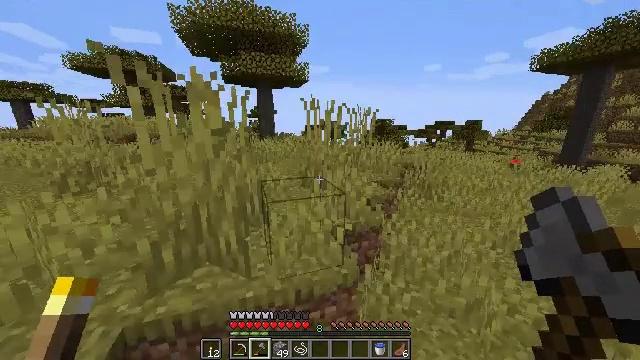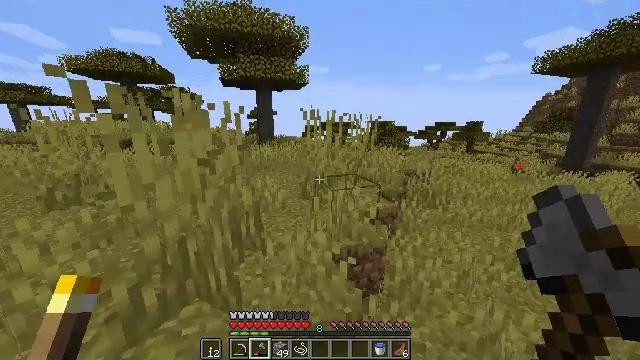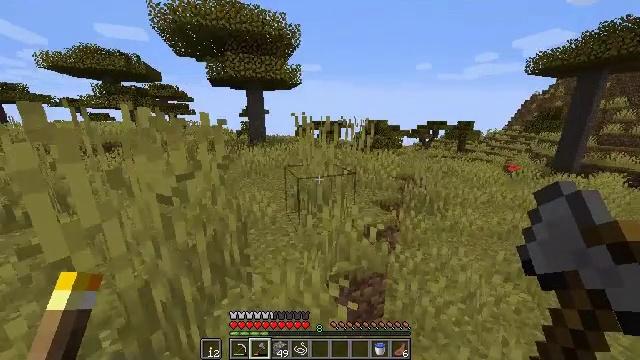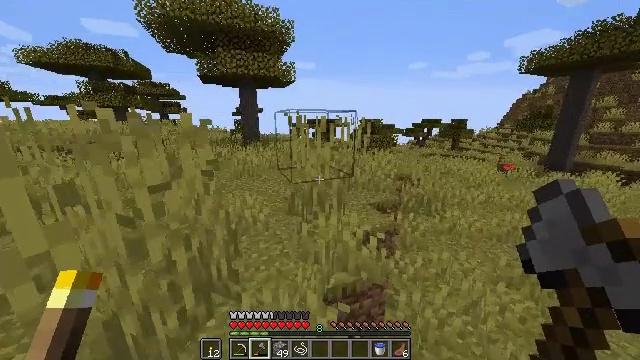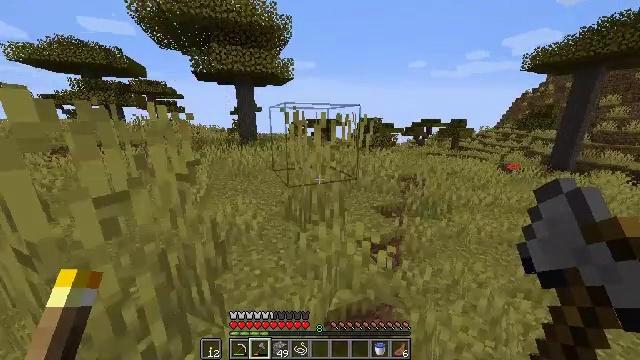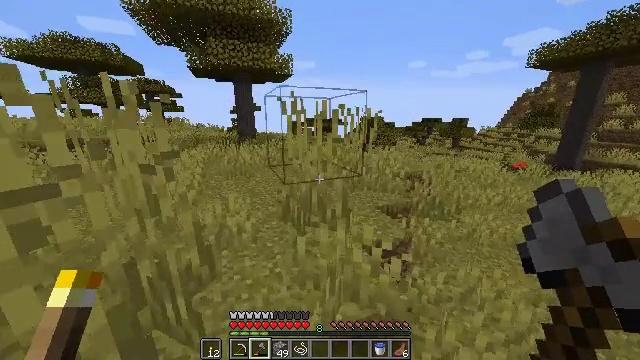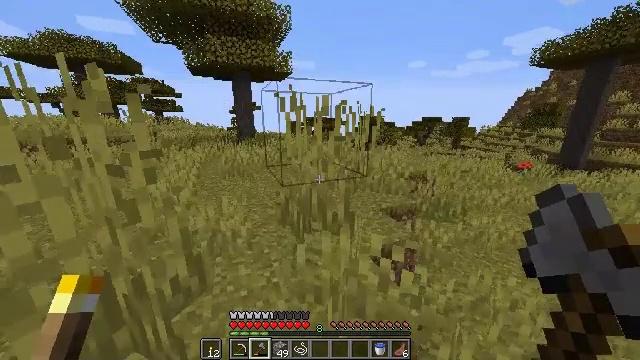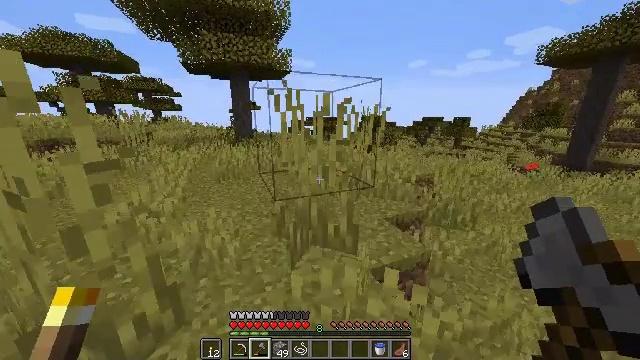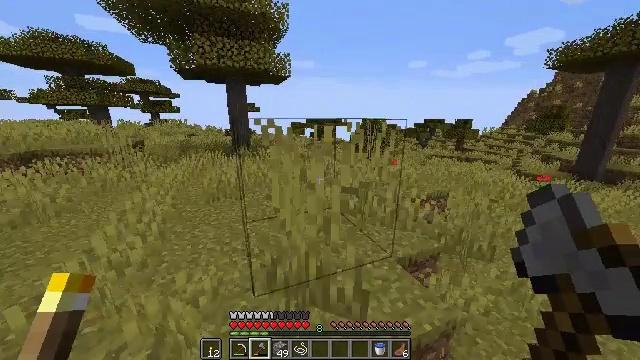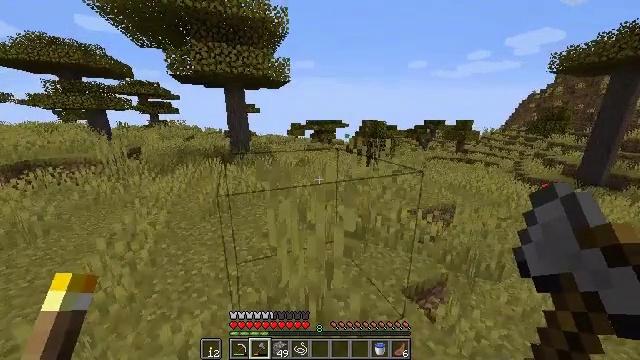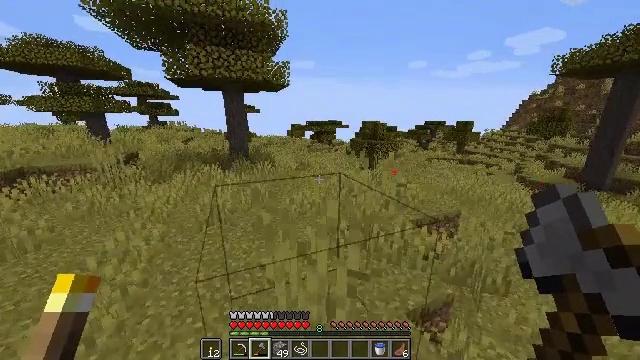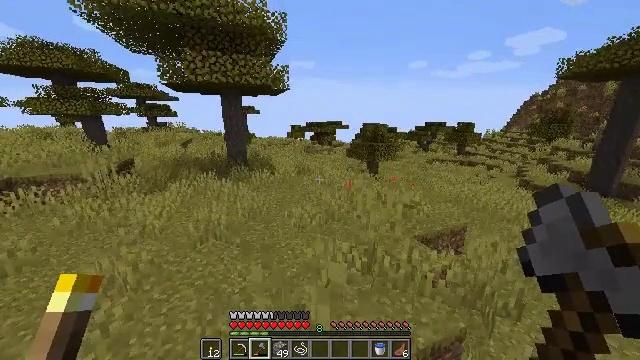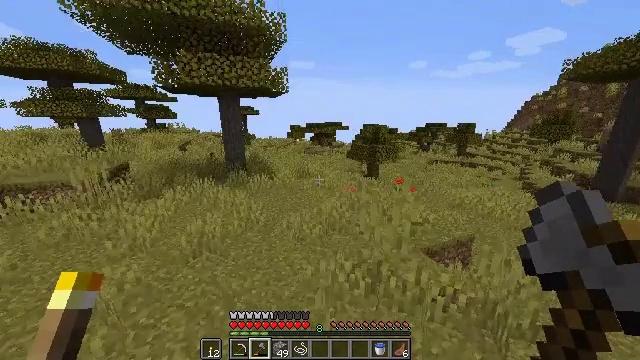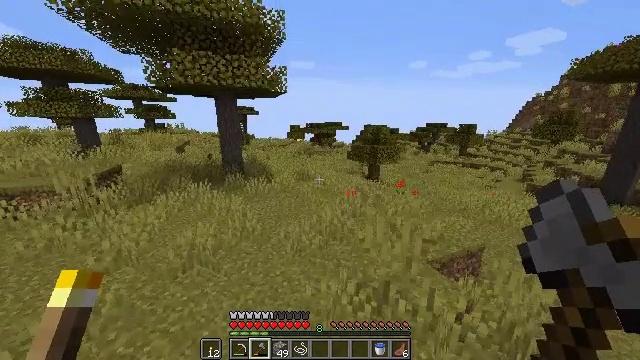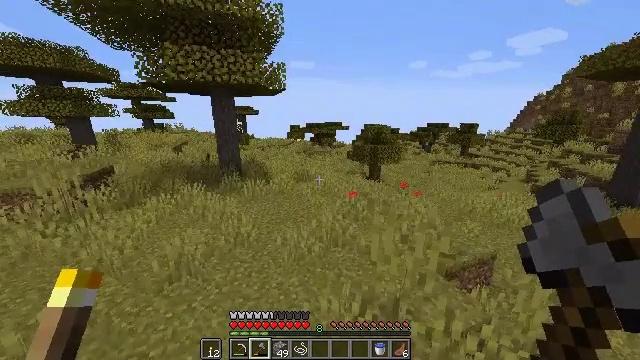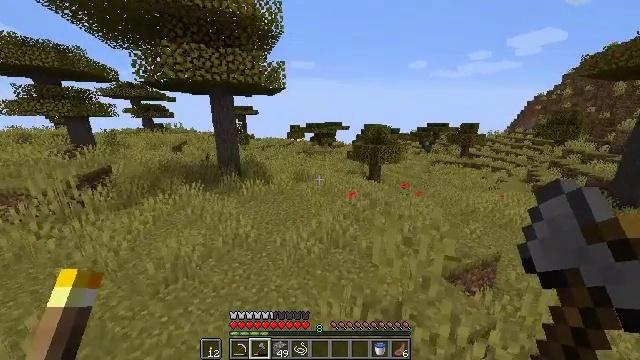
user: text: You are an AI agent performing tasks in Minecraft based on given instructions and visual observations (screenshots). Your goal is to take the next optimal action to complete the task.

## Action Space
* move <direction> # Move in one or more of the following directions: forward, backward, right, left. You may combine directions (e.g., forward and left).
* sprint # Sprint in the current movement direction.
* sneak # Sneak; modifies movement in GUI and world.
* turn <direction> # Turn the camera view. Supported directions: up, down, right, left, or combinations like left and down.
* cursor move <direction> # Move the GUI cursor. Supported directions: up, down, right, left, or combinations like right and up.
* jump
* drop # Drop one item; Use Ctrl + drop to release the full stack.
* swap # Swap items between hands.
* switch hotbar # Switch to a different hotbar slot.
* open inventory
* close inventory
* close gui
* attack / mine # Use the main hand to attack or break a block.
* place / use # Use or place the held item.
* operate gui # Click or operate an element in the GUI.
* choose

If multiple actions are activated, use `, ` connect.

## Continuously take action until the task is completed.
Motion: motion action
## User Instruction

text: Collect the orange carpet by hitting it.
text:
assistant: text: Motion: move forward, sprint, attack / mine, jump
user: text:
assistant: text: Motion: move forward, sprint, turn right, attack / mine, jump
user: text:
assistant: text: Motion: move forward, sprint, turn right, attack / mine, jump
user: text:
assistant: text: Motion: move forward, sprint, attack / mine, jump
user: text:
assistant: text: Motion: move forward, sprint, attack / mine, jump
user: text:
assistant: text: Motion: move forward, sprint, attack / mine, jump
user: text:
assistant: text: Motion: move forward, sprint, attack / mine, jump
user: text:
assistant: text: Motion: move forward, sprint, attack / mine, jump
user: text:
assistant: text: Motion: move forward, sprint, attack / mine, jump
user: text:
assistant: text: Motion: move forward, sprint, attack / mine, jump
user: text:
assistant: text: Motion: move forward, sprint, attack / mine, jump
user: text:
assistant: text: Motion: move forward, sprint, attack / mine, jump
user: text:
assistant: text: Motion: move forward, sprint, attack / mine, jump
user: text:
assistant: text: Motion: move forward, sprint, attack / mine, jump
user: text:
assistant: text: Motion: move forward, sprint, attack / mine, jump
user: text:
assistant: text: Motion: move forward, sprint, attack / mine, jump
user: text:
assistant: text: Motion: move forward, sprint, attack / mine, jump
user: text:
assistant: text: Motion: move forward, sprint, attack / mine
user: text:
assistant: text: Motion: move forward, sprint, attack / mine
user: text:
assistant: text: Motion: move forward, sprint, attack / mine
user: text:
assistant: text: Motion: move forward, sprint, attack / mine
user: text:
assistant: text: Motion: move forward, sprint, attack / mine, jump
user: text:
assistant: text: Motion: move forward, sprint, attack / mine, jump
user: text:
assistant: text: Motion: move forward, sprint, attack / mine, jump
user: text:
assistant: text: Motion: move forward, sprint, attack / mine, jump
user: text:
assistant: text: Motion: move forward, sprint, attack / mine, jump
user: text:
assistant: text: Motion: move forward, sprint, attack / mine, jump
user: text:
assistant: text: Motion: move forward, sprint, attack / mine, jump
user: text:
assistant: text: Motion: move forward, sprint, attack / mine, jump
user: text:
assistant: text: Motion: move forward, sprint, attack / mine, jump